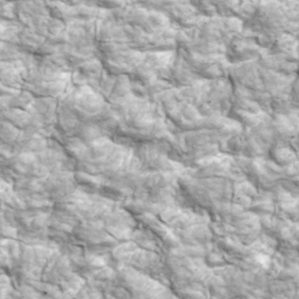
Label: non_frost